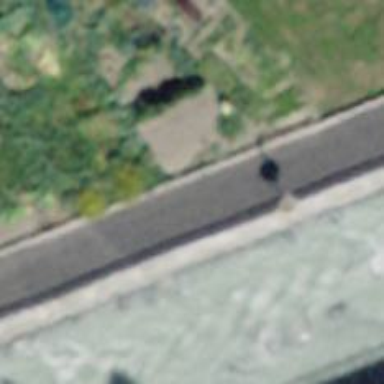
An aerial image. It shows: Pedestrian path with asphalt surface.